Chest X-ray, PA view. Patient: 34 years old, sex F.
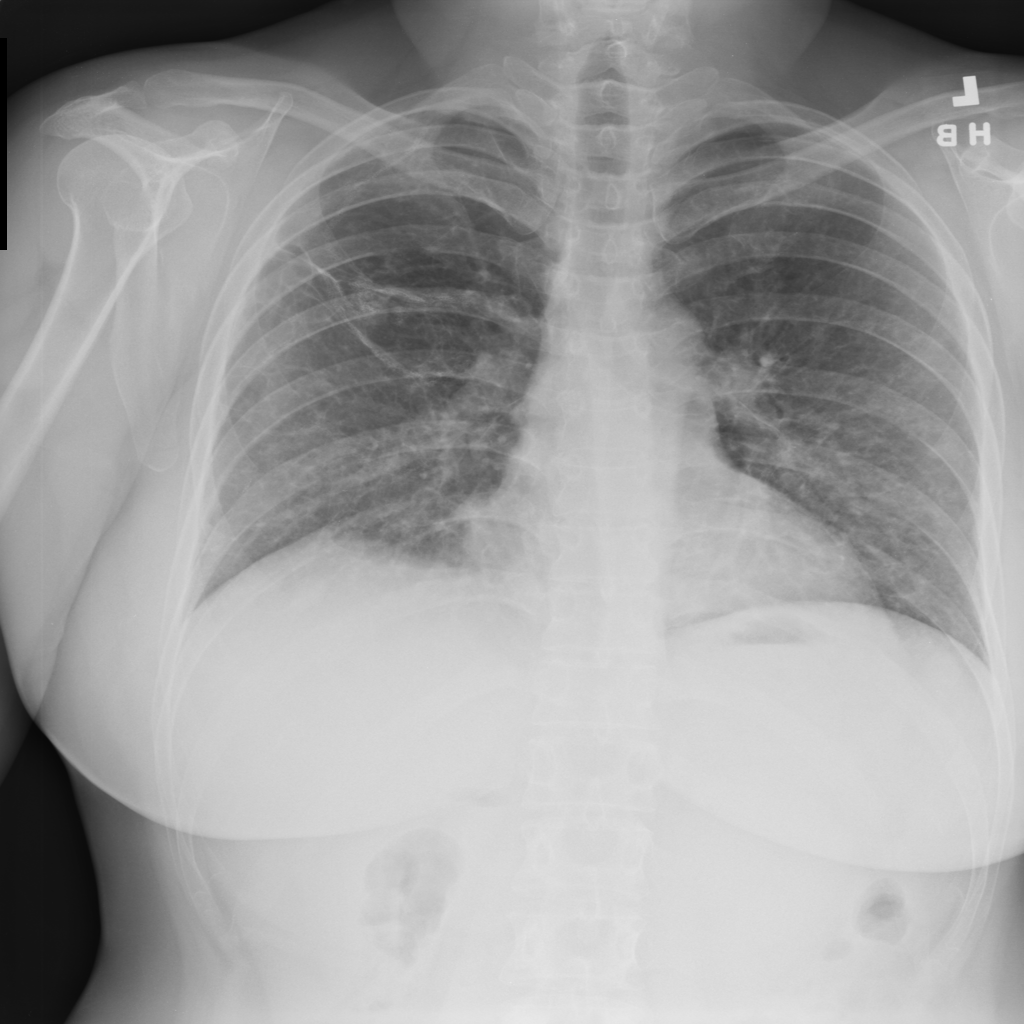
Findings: No Finding